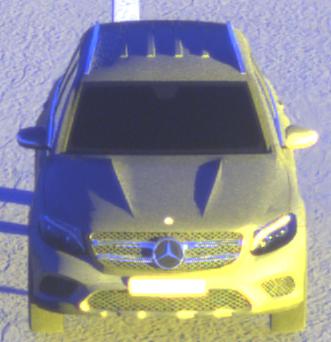
Make: Mercedes-Benz
Model: GLC 250
Detailed model: GLC (253)
Model produced from: 2015/09
Model produced until: 2018/05
Doors: 5
Color: gray
Road condition: dry road
Daytime: sunrise or sunset
Contrast: high contrast